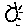
Label: sun